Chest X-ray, PA view. Patient: 78 years old, sex F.
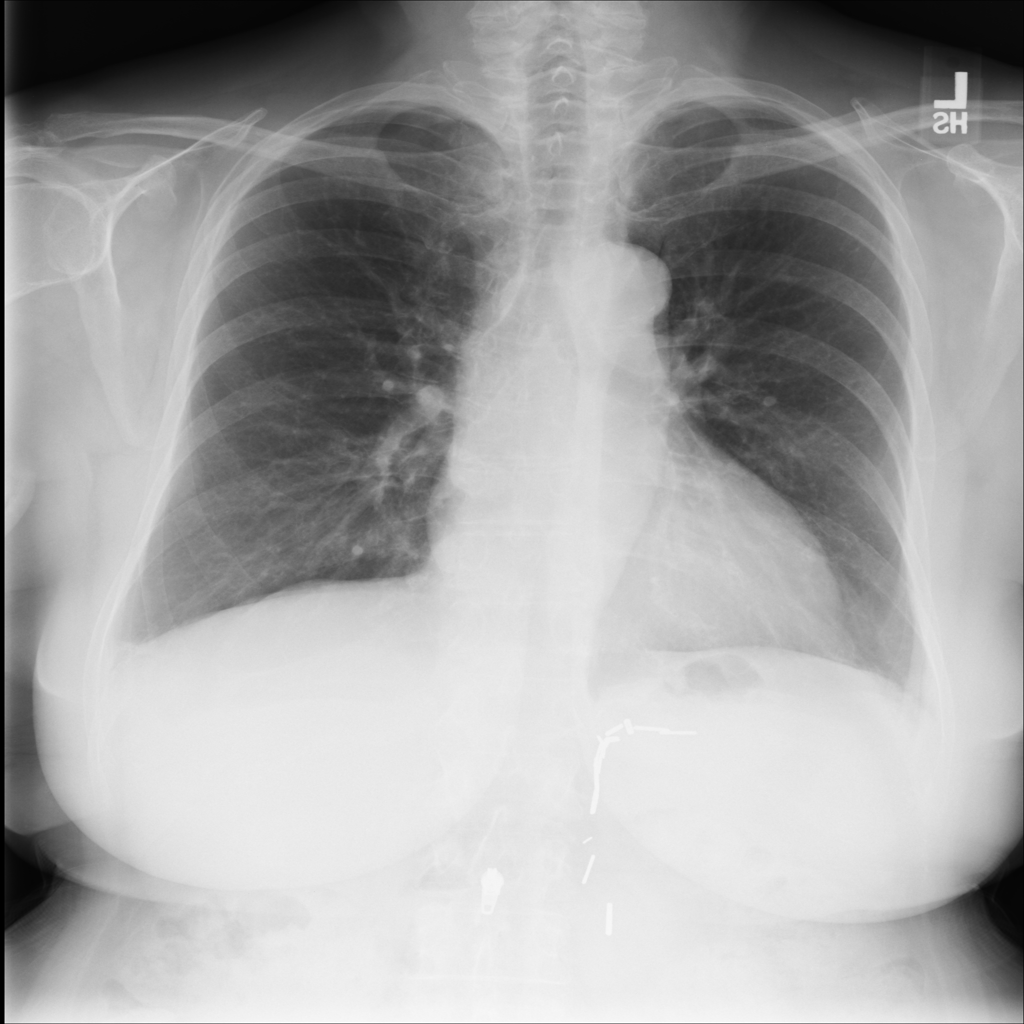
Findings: Emphysema